Chest X-ray:
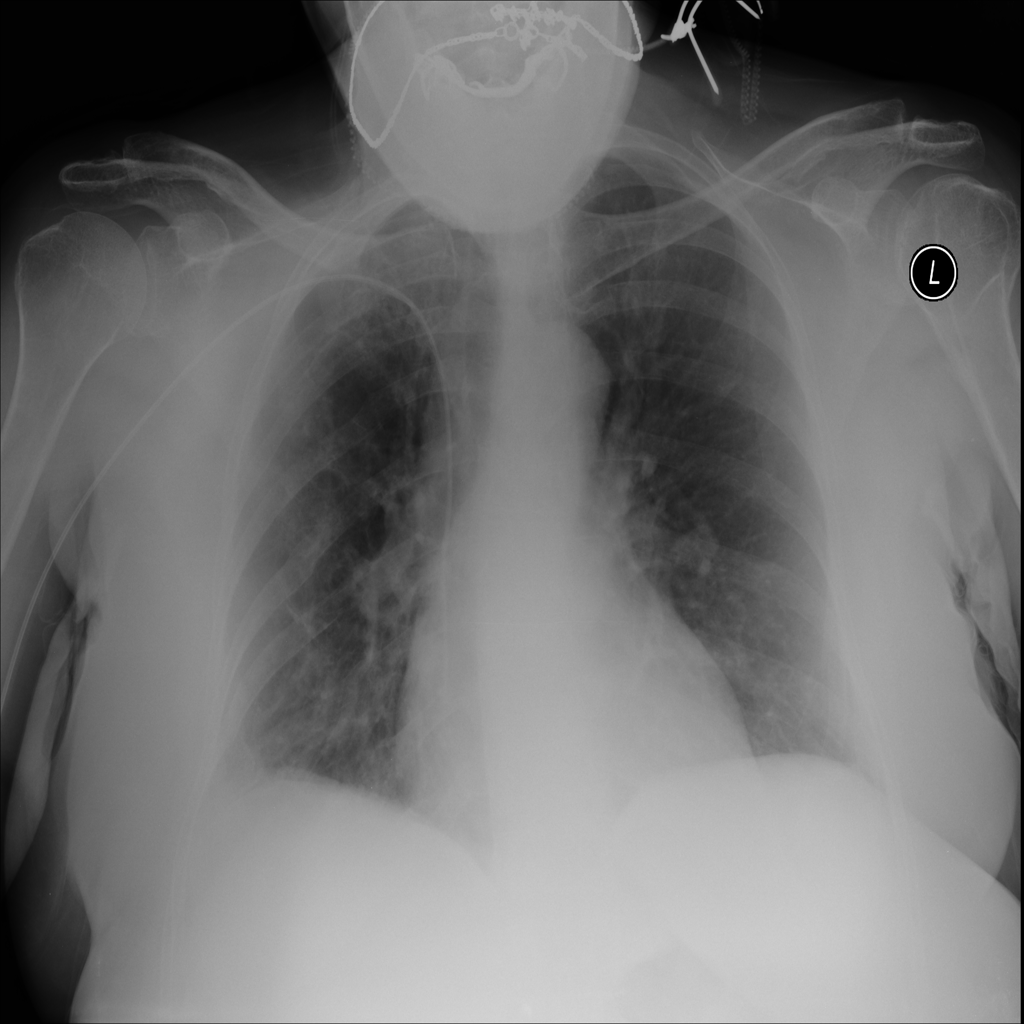
Findings: Pleural Thickening, Fibrosis, Fracture
No abnormal finding: no